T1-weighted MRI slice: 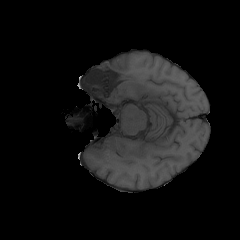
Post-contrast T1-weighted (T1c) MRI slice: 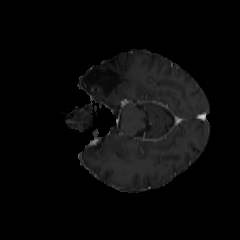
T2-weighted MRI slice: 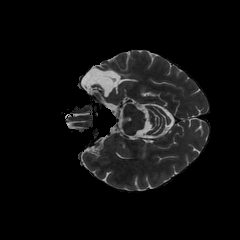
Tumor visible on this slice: no